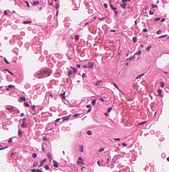
Tumor epithelial tissue: no
Tumor-associated stroma tissue: no
Normal tissue: yes